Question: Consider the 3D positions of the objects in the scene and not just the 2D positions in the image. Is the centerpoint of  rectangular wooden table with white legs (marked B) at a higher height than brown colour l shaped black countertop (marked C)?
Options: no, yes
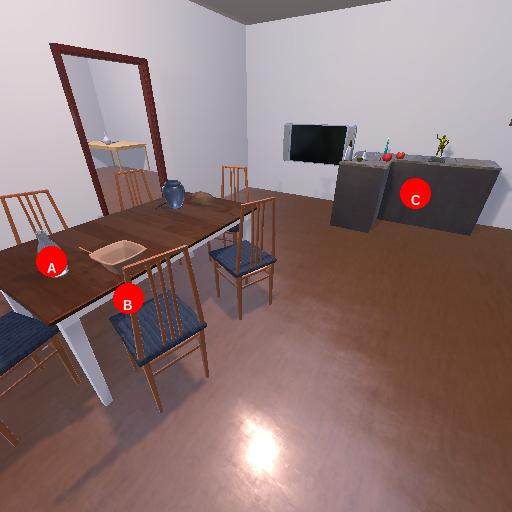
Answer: no